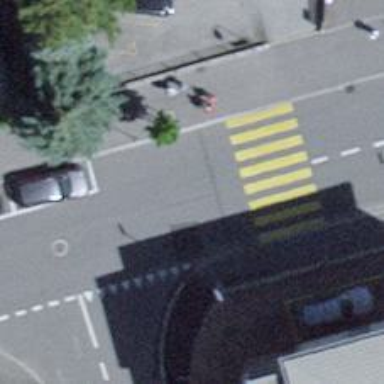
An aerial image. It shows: Zebra crossing on the road.